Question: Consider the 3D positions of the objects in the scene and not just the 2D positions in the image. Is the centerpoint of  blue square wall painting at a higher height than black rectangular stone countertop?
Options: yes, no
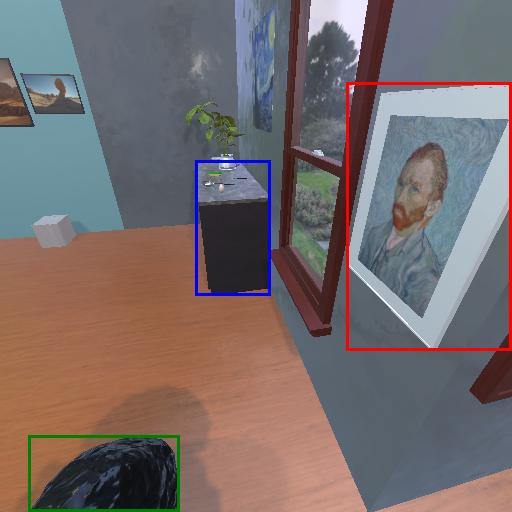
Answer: yes